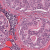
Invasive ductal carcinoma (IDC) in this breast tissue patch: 0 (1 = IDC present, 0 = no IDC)